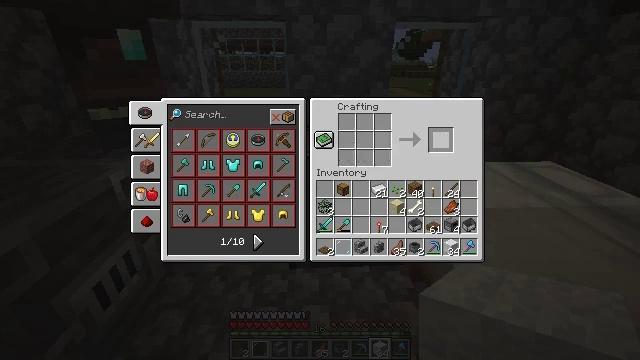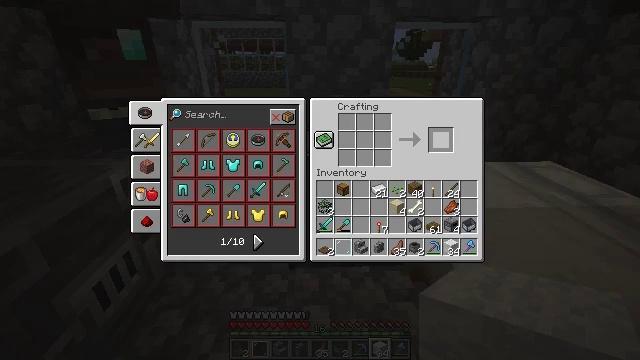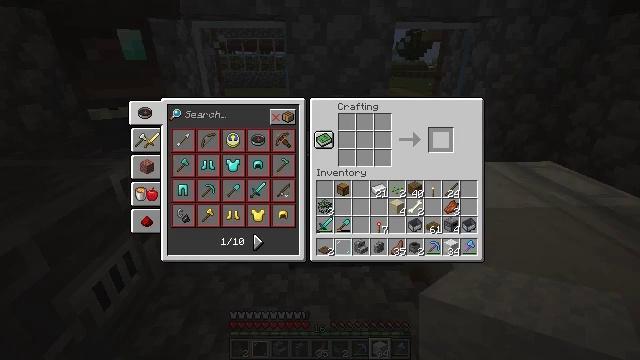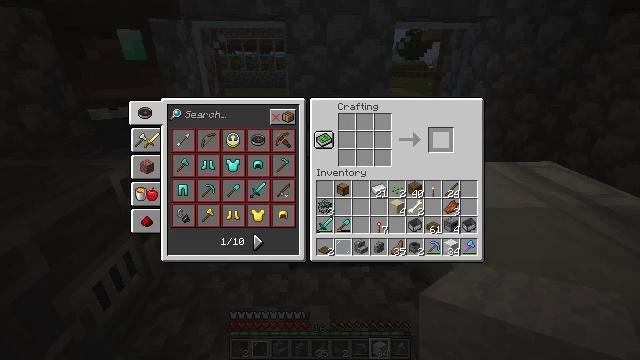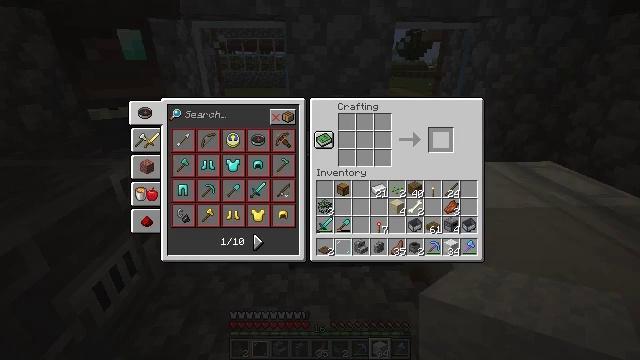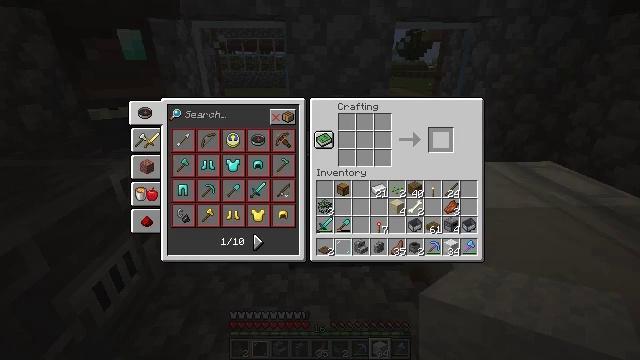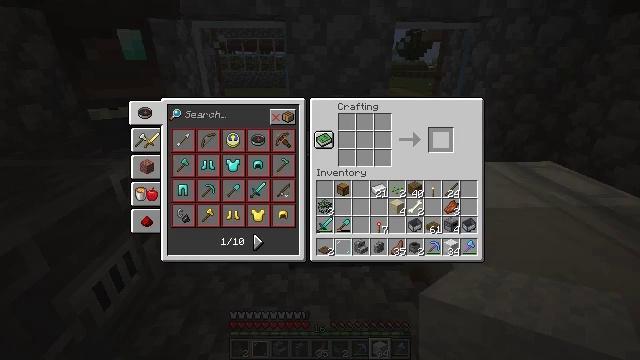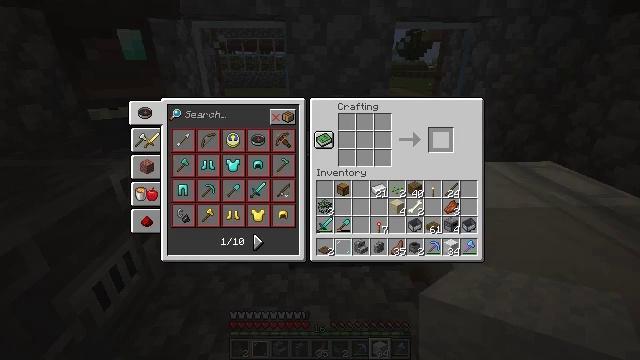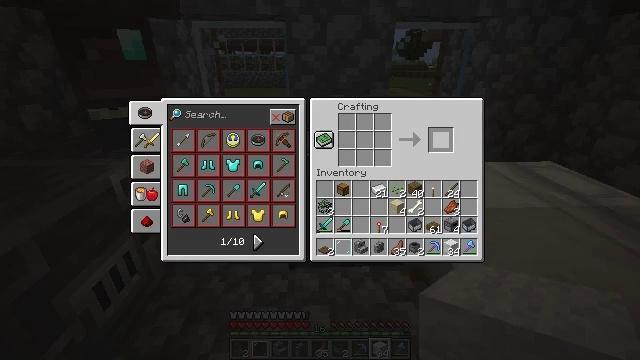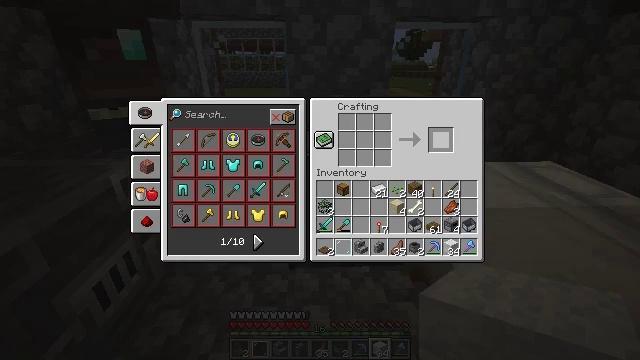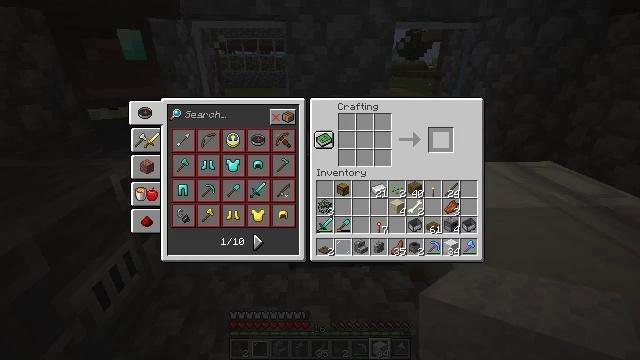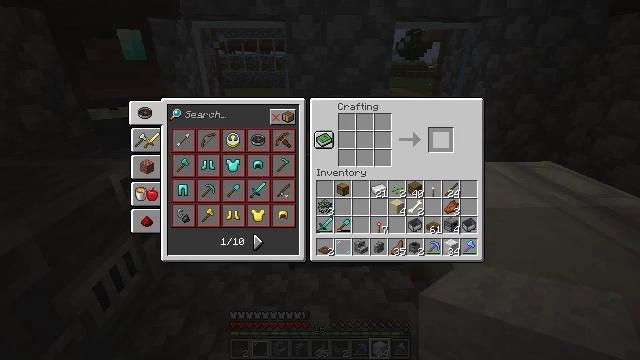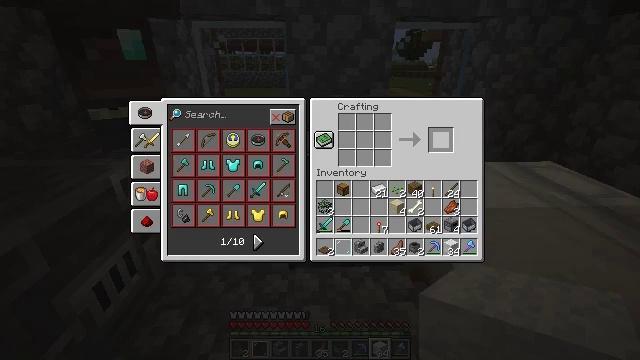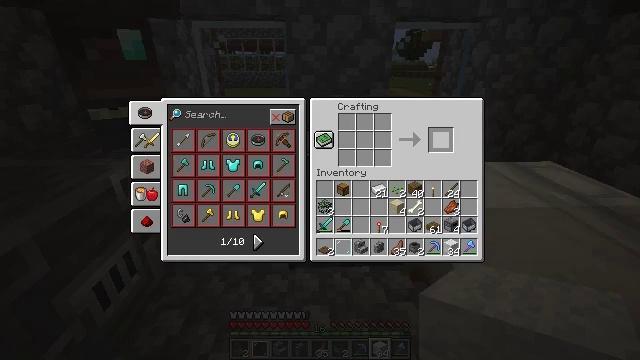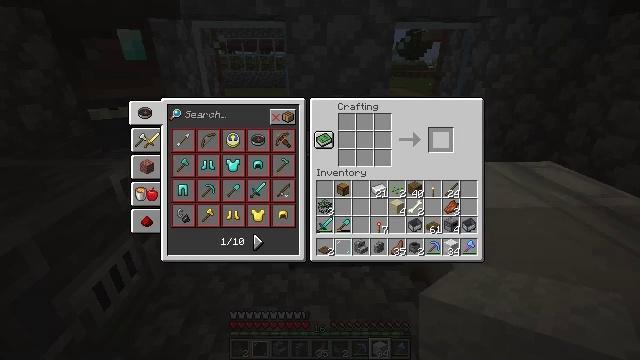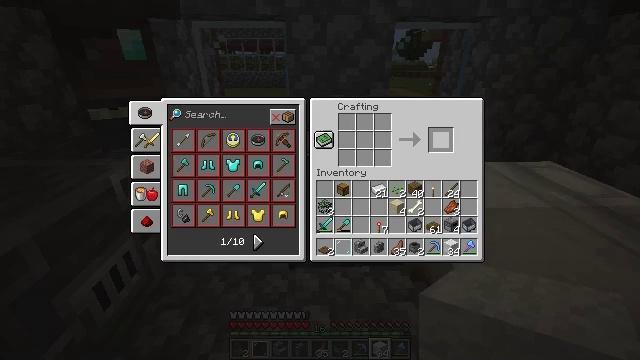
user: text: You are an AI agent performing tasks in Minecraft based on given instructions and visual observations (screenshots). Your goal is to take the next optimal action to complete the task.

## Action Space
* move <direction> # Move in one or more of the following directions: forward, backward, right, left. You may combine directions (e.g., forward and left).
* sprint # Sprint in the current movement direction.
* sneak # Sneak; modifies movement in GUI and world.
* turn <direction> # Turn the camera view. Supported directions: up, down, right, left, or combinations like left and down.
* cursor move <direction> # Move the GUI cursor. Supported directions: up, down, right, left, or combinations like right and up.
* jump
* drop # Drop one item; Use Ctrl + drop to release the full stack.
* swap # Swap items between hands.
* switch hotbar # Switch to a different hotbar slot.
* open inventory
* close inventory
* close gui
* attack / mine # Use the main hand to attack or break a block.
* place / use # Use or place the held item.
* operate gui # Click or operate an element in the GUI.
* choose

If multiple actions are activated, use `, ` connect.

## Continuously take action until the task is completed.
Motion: motion action
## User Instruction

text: Break the blue bed to move it.
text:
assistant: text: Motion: sneak, open gui
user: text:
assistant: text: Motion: sneak
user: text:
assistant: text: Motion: sneak
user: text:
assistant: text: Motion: sneak
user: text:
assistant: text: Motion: no_op
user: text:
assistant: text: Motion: no_op
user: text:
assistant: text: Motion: no_op
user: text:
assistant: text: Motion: no_op
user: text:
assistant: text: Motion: no_op
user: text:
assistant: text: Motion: no_op
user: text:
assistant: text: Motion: no_op
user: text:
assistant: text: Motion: no_op
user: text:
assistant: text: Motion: no_op
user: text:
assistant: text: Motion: no_op
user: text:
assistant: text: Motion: no_op
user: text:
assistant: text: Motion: no_op
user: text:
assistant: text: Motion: no_op
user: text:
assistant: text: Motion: no_op
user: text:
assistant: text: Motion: no_op
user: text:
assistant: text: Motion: no_op
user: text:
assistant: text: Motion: no_op
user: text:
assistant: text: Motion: no_op
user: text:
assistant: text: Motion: no_op
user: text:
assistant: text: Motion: no_op
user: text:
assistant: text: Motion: no_op
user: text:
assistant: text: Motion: no_op
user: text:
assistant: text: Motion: no_op
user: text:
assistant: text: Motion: close gui
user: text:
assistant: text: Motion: no_op
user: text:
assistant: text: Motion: turn right